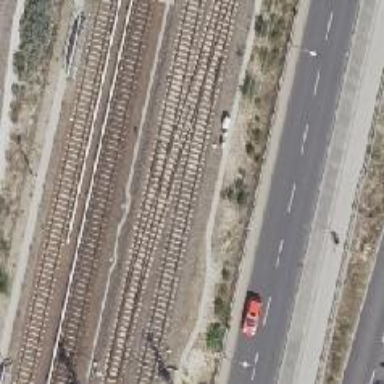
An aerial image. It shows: Railway track with contact lines for electrification.